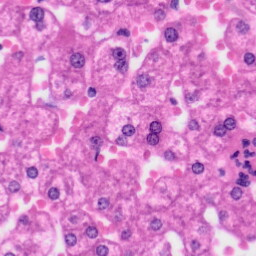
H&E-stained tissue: Liver